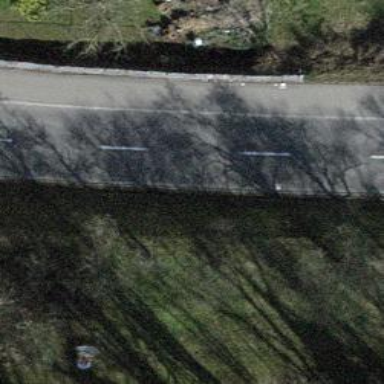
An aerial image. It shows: Tertiary road.